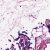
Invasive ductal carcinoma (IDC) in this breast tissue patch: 0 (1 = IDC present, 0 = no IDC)